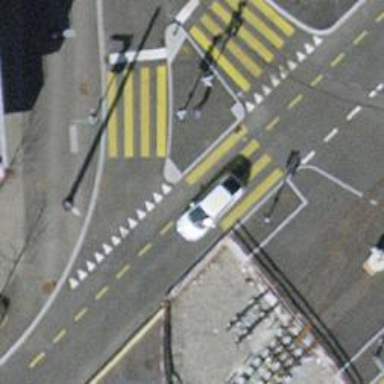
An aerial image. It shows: Zebra crossing with traffic signals.